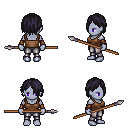
a pixel art fantasy rpg character, female body template, dark elf, purple skin, brown pirate shirt, metal pants, raven bangs hairstyle, leather bracers, spear, four views (front, back, left, right), 2x2 character sprite sheet, small pixel art, hard edges, no anti-aliasing